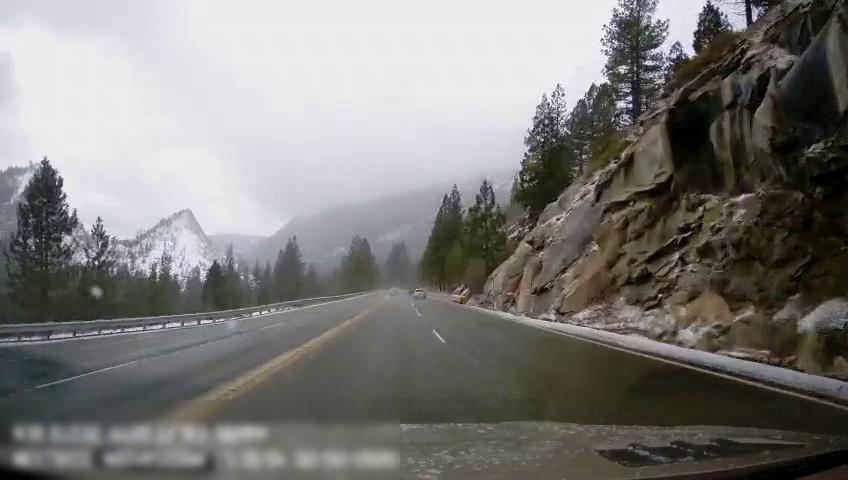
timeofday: Day
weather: Snowy
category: Drivable Space
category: Vehicles | SUV
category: Vehicles | SUV
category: Lanes | Current Lane
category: Lanes | Opposite Lane
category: Lanes | Opposite Lane
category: Lanes | Current Lane
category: Lanes | Current Lane